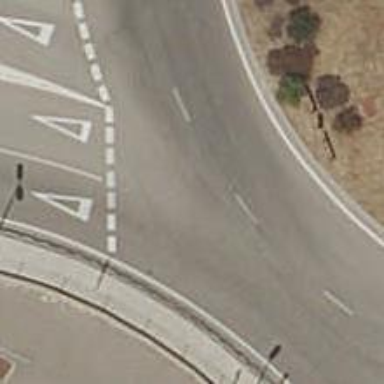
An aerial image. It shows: Tertiary road with asphalt surface leading to roundabout.